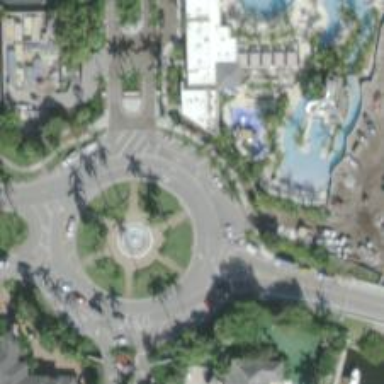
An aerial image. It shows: Roundabout at tertiary road junction.